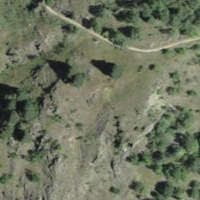
EUNIS habitat code: 23
Species observed at this site:
Centaurea scabiosa
Issoria lathonia
Lacerta bilineata
Hipparchia semele
Vincetoxicum hirundinaria
Tichodroma muraria
Dactylorhiza sambucina